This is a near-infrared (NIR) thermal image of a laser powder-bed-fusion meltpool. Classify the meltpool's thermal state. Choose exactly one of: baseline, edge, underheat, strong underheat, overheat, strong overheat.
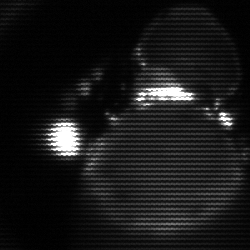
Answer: edge